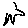
Label: star